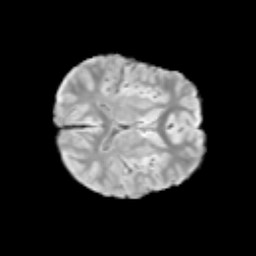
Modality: T2w
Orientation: axial
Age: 9
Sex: male
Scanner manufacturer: siemens
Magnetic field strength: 3 T
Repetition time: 3.8 s
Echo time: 0.07 s